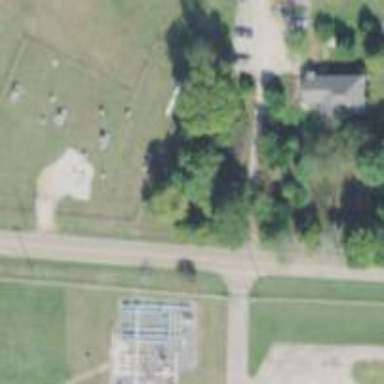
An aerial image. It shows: Fence around valve group substation.